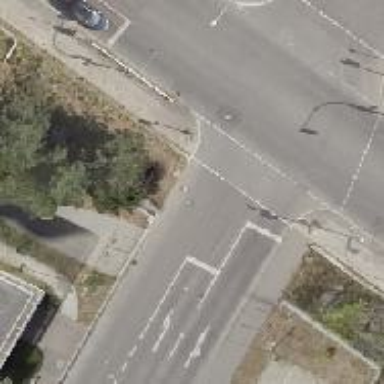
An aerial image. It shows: Road with traffic signals for signaling.